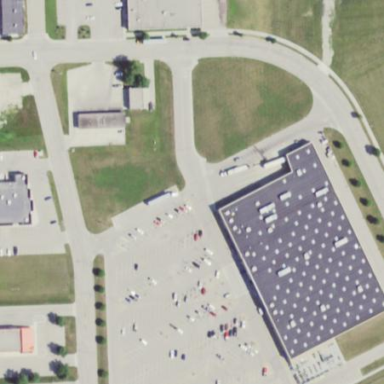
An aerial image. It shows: Retail building housing department store.